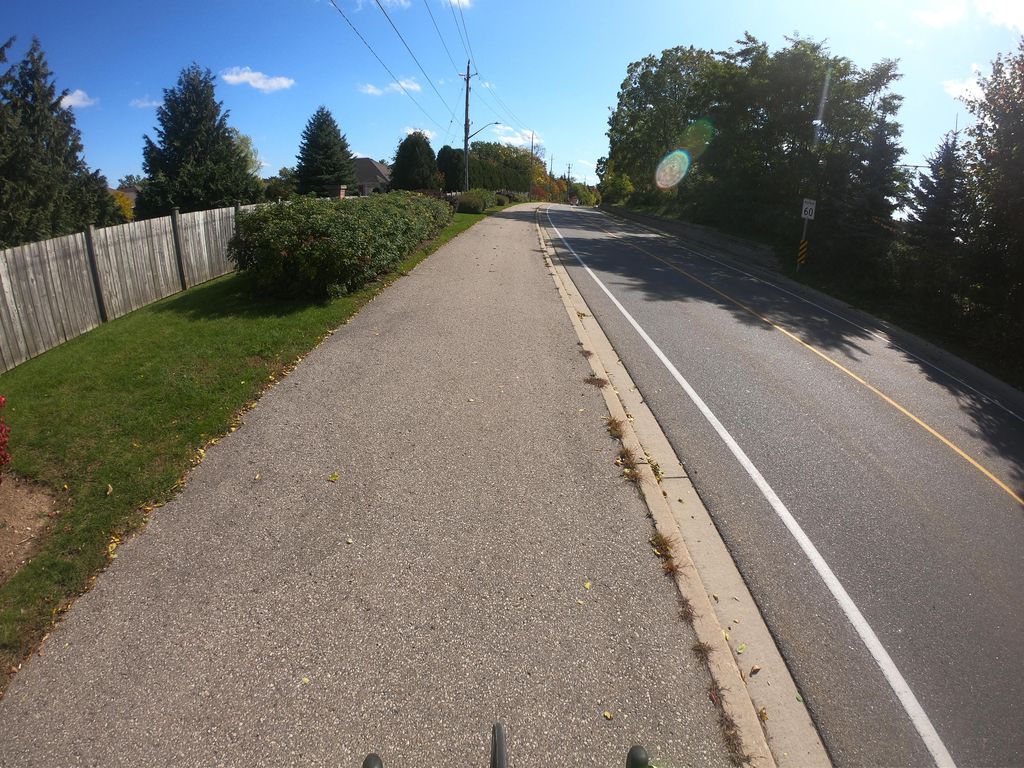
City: kitchener-waterloo